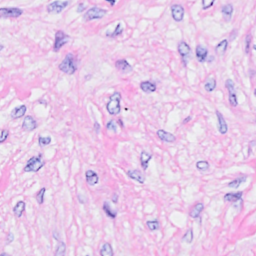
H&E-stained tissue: Breast